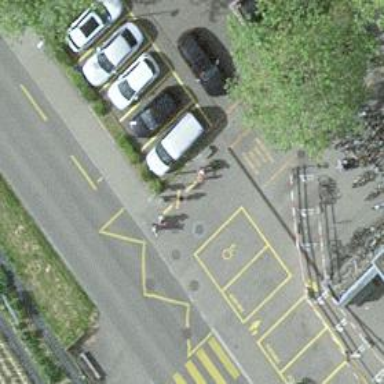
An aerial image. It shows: Bus stop with platform for public transport.